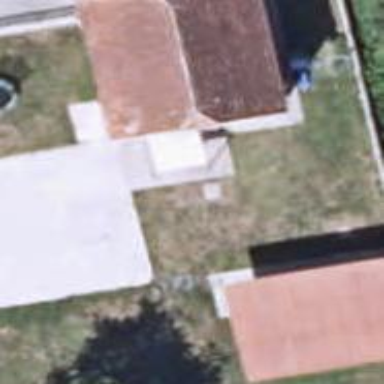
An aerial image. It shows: Simple house.